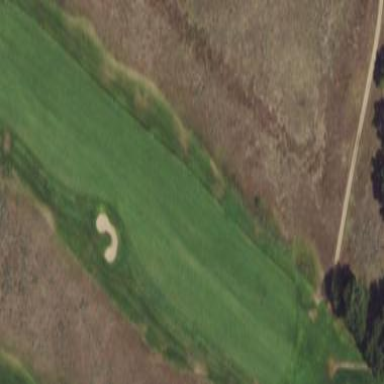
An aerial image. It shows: Rough area in golf course.